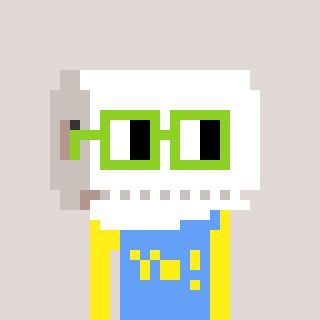
a pixel art character with square light green glasses, a toiletpaper-full-shaped head and a blue-colored body on a warm background